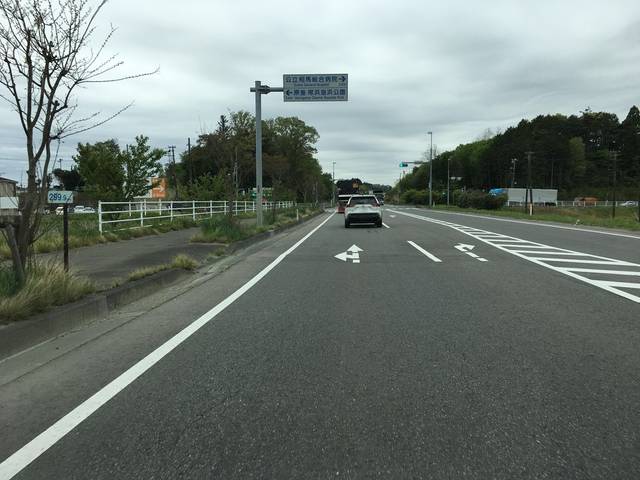
Region: Japan
Coordinates: 37.822, 140.942